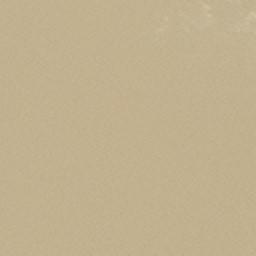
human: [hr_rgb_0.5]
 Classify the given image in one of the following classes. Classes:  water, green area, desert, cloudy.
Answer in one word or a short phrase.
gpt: desert